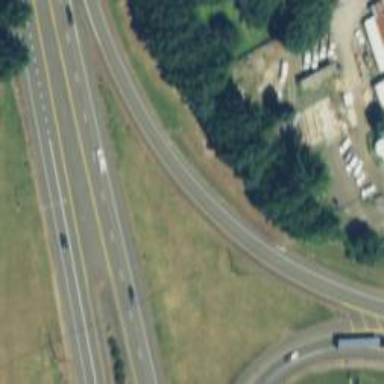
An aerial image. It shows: Trunk link highway.